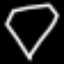
Label: diamond